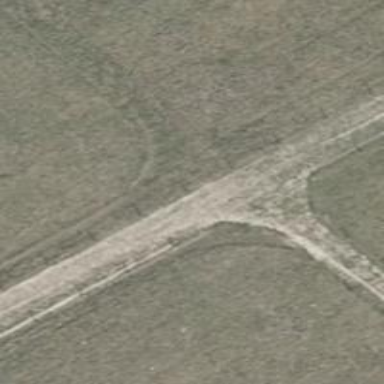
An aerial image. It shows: Grassy track with grade5 tracktype.